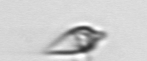
Label: Oxytoxum